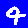
Digit: 4